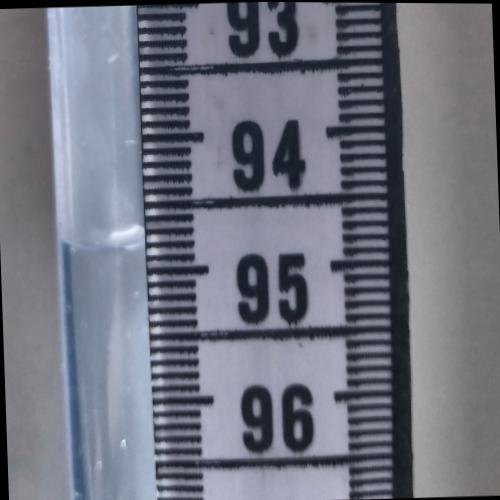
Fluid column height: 94.8 cm